Question: I am a little stuck:-)
I have a small app which allows me to put in fields from the address book into a label type UIView. Now I wish to be able to print those labels out:-)
I do not mind at this stage if it goes onto a normal piece of paper - I will sort that part out later.
My Questions is - I cannot figure out how to print text that I draw out from the addressbook.
EXAMPLE:
First Name: -------- | This become | First Name: Joe Bloggs (from the address book)

Now the section that has the name, household, age and number - That is the section I want to print out.
Any Help?? Please???
PS I have start to code my way through this, so I am not giving this to you blank. I just got a fair bit of code:-) So I am not sure which bit to post.
The bit that causes the error is this:
'''
NSMutableString *printBody = [NSMutableString stringWithFormat:@"%@, %@",self.encoded.text, self.decoded.text];
'''
Cheers
--Jeff
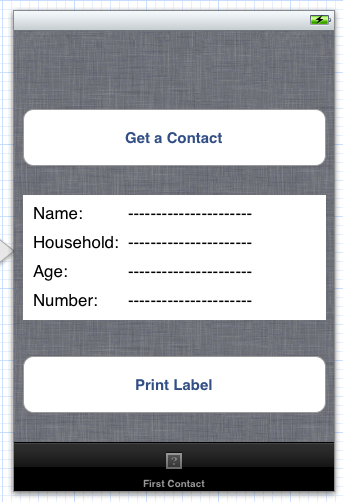
Answer: Your error : 'property 'encoded' not found on object of type 'printViewController *'' seems to indicate that you have not declared encoded as a property. In order to use the dot notation you are using you will have to declare 'encoded' and 'decoded' as properties.
I'm going to assume that encoded is of class 'UILabel', since that is what it looks like in your screenshot. If my assumption about it's class is correct you need to declare it as a property like so.
In your 'printViewController.h' file you should have:
'''
@property (assign, nonatomic) IBOutlet UILabel *encoded;
'''
And in your '.m' file you should have:
'''
@synthesize encoded;
'''
Or some manually written accessors.
You will need to connect the label itself to your IBOutlet on the view controller which you can do from interface builder.
If I have misunderstood your layout leave a comment.